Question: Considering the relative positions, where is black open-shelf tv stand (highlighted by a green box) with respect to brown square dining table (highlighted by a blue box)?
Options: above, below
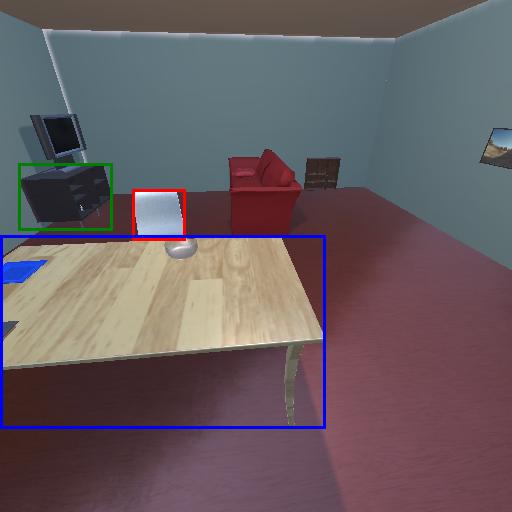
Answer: above